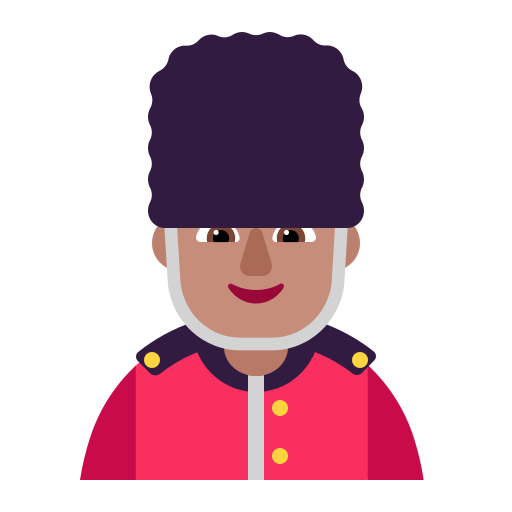
man guard flat